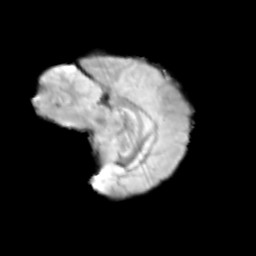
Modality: T2w
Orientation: sagittal
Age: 12
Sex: female
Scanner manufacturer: siemens
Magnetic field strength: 3 T
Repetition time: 3.8 s
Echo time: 0.07 s